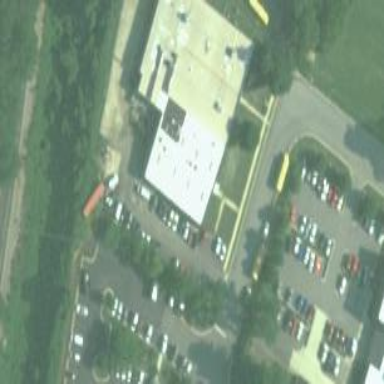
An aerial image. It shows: Commercial building.